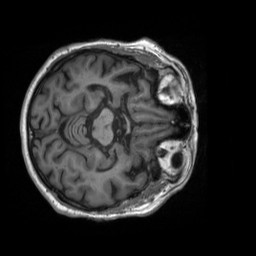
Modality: T1w
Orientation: axial
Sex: male
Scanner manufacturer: siemens
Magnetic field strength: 3 T
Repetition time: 2.3 s
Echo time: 0.00226 s